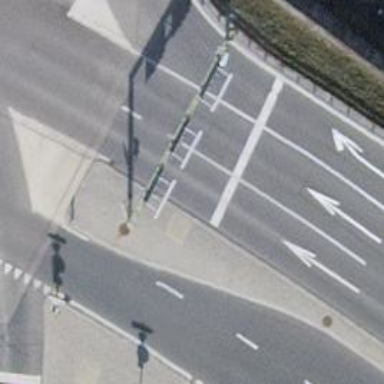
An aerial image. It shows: Road with traffic signals.